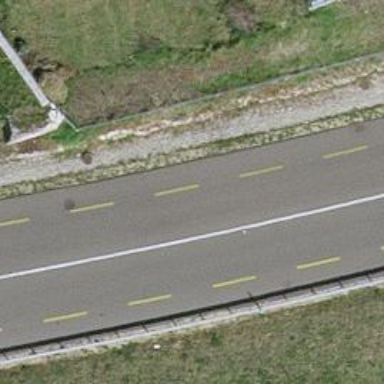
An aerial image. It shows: Primary highway with advisory cycle lane.